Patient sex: M
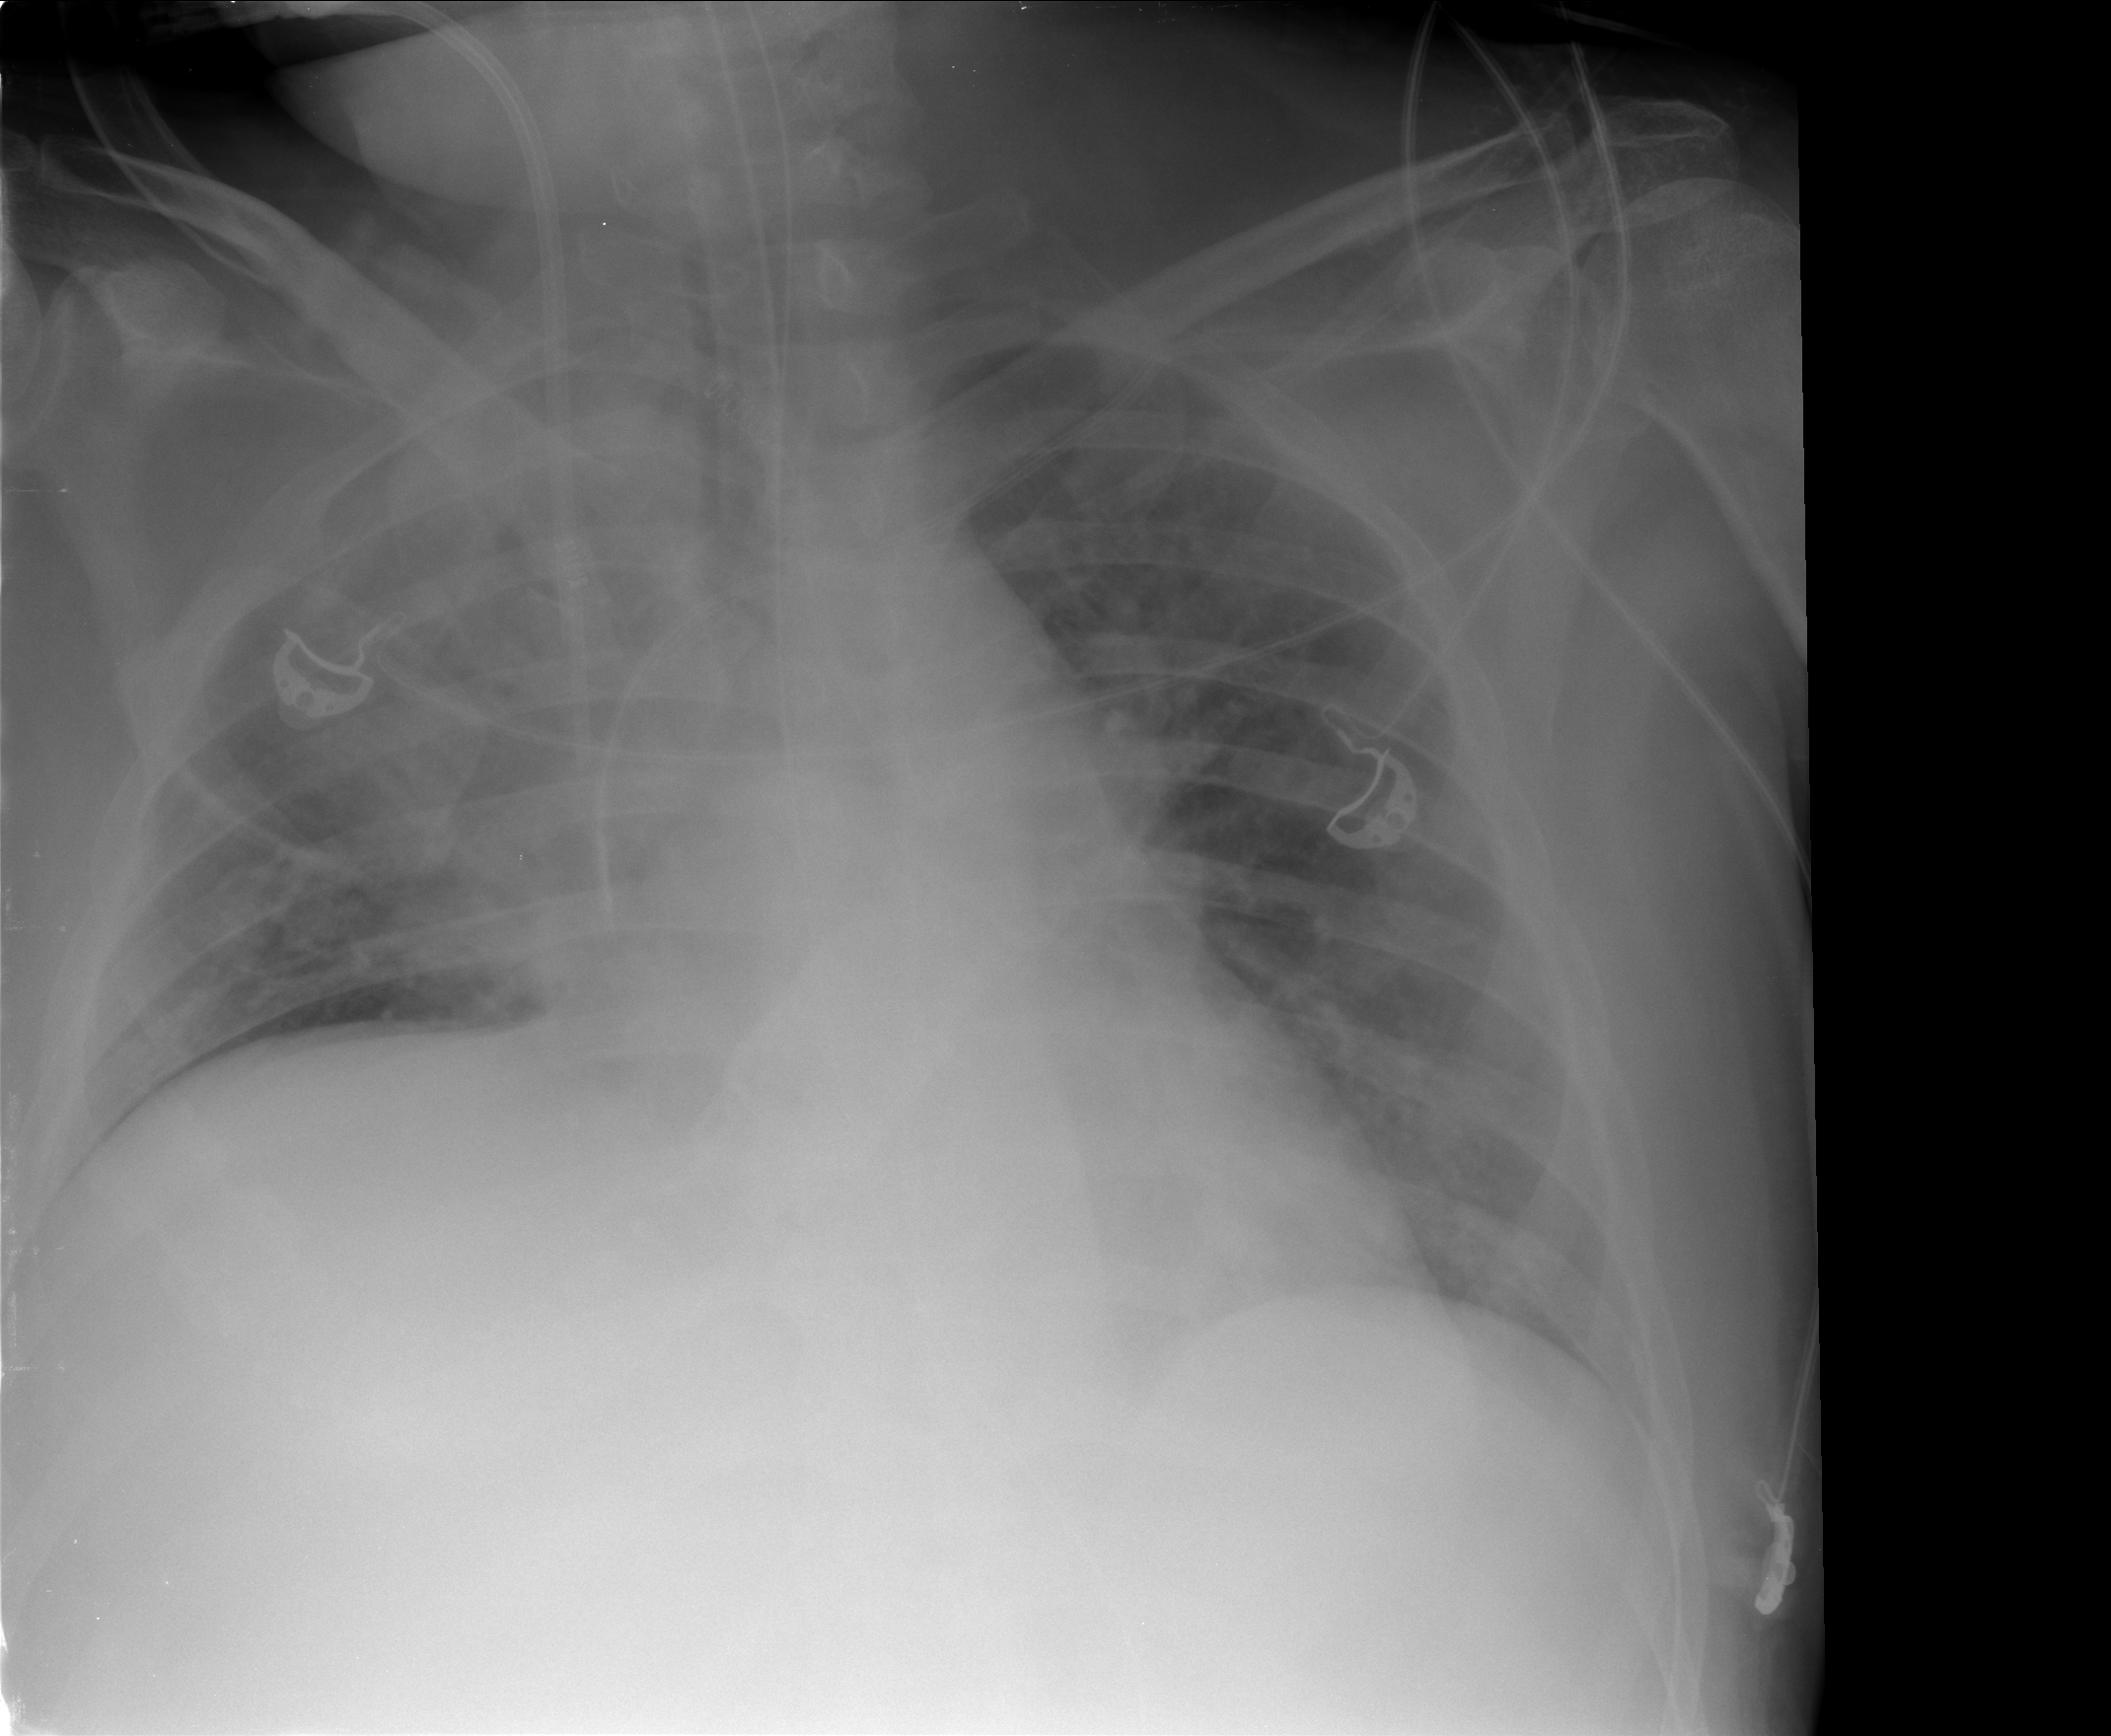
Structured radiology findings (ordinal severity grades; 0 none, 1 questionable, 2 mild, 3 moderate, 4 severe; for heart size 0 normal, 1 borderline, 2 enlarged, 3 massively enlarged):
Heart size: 1
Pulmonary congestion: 1
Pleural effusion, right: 1
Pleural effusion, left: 0
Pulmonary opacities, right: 3
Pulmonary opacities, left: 0
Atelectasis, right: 3
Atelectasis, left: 2